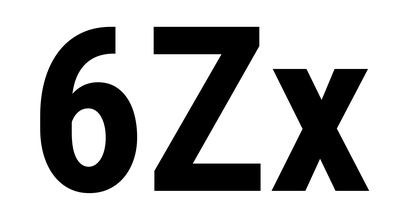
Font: Roboto_Condensed_Bold